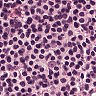
Metastatic tissue present: no